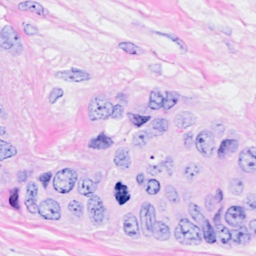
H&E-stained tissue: Breast